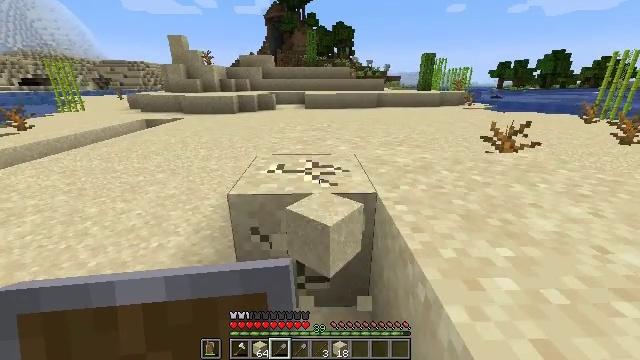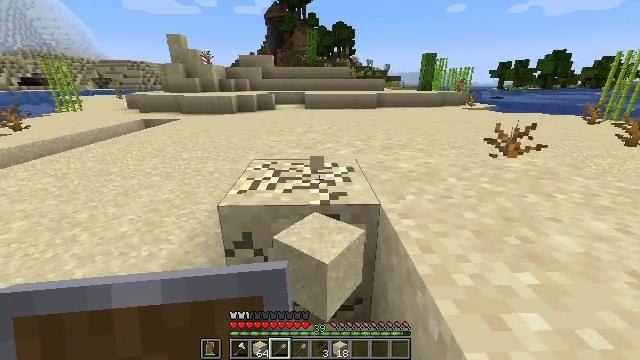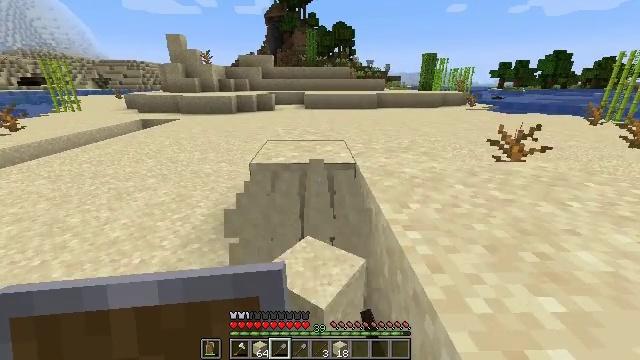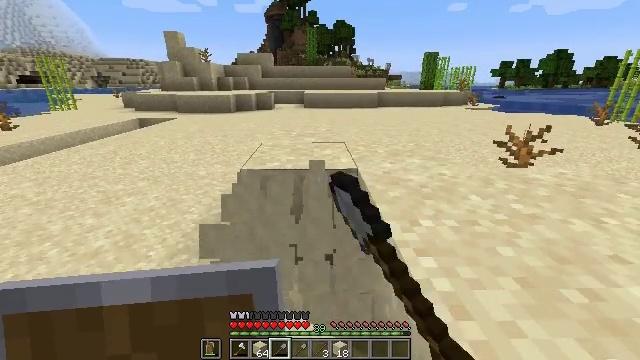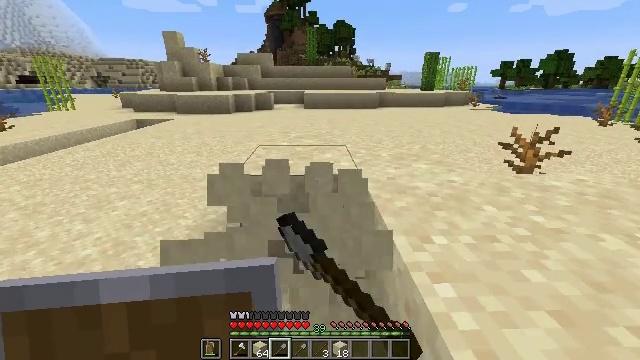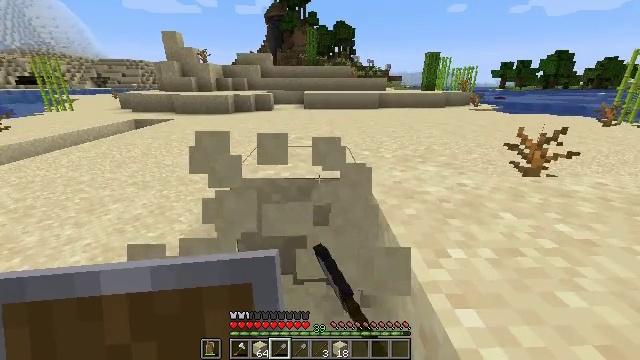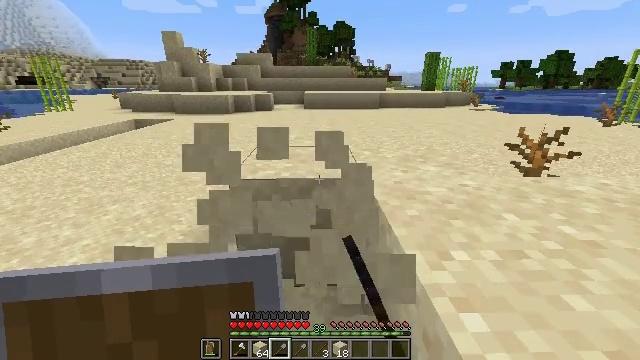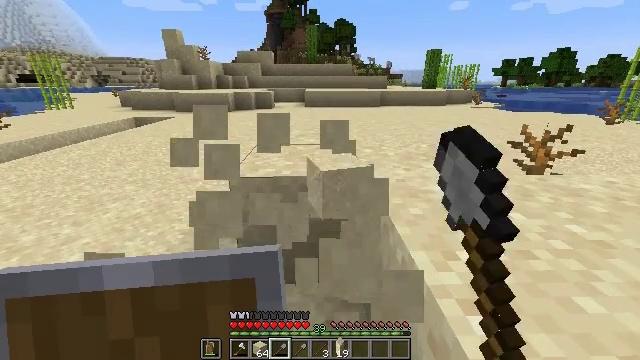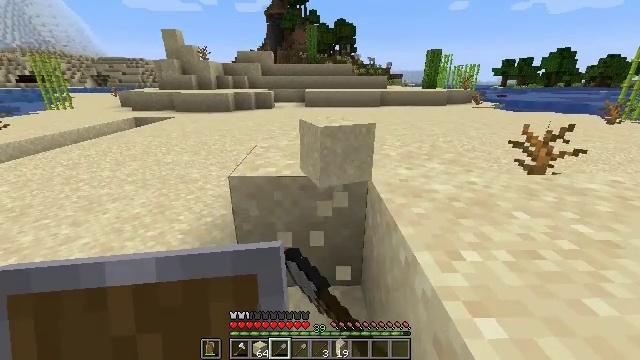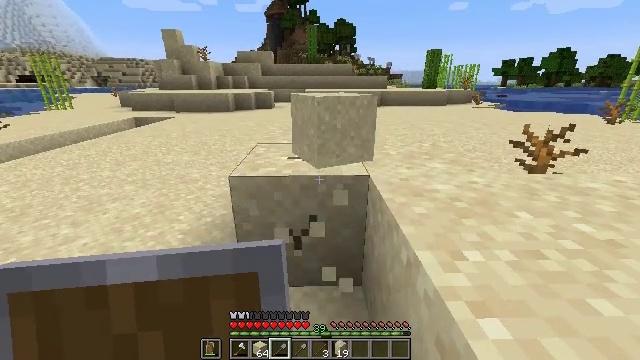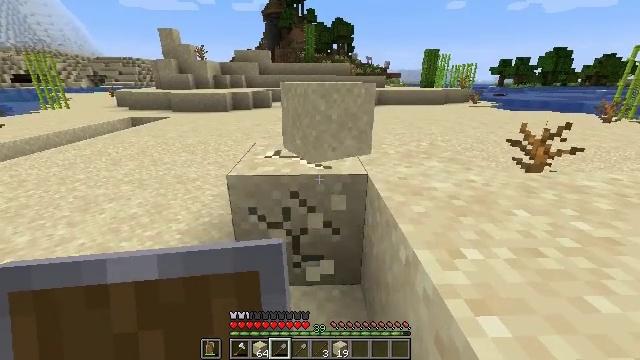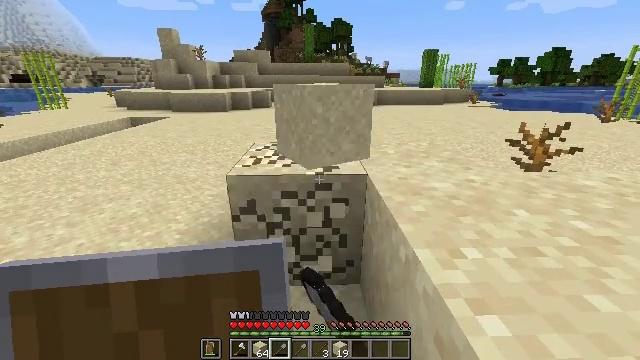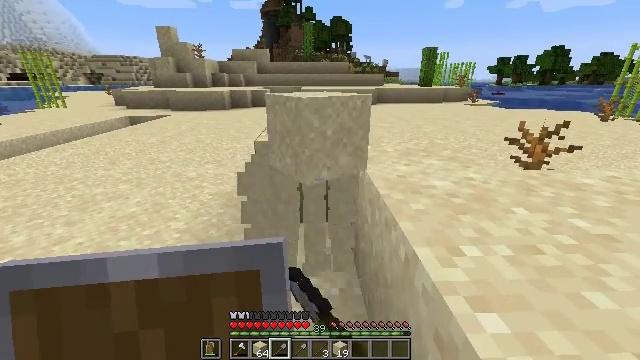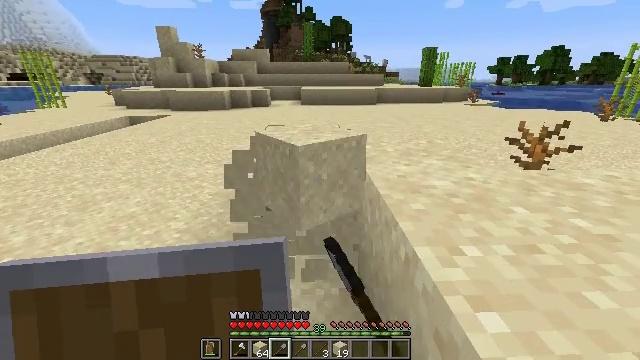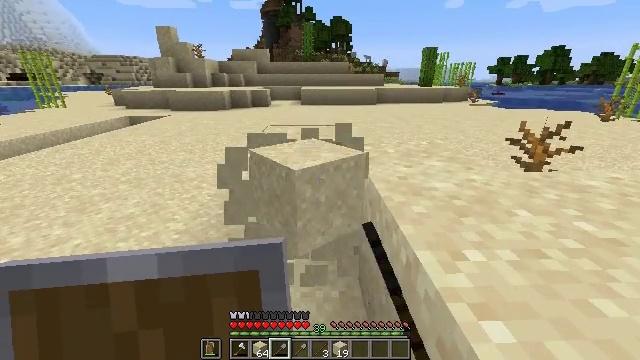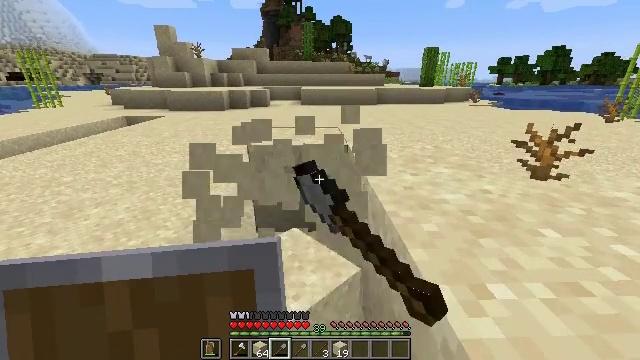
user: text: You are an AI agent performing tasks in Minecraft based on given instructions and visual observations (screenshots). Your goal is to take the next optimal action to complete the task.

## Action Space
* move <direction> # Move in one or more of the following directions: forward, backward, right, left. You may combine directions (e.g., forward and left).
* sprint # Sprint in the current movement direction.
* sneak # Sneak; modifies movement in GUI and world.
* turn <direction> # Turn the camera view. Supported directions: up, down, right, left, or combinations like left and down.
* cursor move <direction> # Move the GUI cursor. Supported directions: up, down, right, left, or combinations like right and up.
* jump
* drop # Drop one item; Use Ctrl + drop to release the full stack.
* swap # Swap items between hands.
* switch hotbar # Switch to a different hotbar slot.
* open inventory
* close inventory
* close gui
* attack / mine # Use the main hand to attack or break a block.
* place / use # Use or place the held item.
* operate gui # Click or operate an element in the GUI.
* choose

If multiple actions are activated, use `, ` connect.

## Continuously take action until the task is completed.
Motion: motion action
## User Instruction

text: Collect sand to make glass.
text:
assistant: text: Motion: move forward, attack / mine
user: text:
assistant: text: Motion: move forward, attack / mine
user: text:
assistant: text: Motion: move forward, attack / mine
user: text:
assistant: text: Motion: attack / mine
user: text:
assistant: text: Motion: attack / mine
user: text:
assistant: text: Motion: attack / mine
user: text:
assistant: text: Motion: attack / mine
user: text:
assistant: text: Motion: attack / mine
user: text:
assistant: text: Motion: attack / mine
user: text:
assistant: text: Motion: attack / mine
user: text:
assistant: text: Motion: attack / mine
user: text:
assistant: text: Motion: attack / mine
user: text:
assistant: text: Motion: attack / mine
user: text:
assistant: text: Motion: move forward, attack / mine
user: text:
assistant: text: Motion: move forward, attack / mine
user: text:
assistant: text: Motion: move forward and move left, attack / mine
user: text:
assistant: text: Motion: move forward and move left, attack / mine
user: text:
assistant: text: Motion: move forward and move left, attack / mine
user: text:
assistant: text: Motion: move forward, attack / mine
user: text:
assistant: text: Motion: turn right, attack / mine
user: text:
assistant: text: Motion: move forward, turn right and down, attack / mine
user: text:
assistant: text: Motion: move forward, turn right, attack / mine
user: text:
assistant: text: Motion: move forward, attack / mine
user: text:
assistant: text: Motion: move forward, attack / mine
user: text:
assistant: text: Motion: move forward, turn right, attack / mine
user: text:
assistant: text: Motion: move forward and move left, turn right and down, attack / mine
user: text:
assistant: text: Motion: move forward and move left, turn right and down, attack / mine
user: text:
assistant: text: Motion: move forward and move left, turn right and down, attack / mine
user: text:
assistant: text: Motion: move left, turn right and down, attack / mine
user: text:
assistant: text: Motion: move left, turn right and down, attack / mine